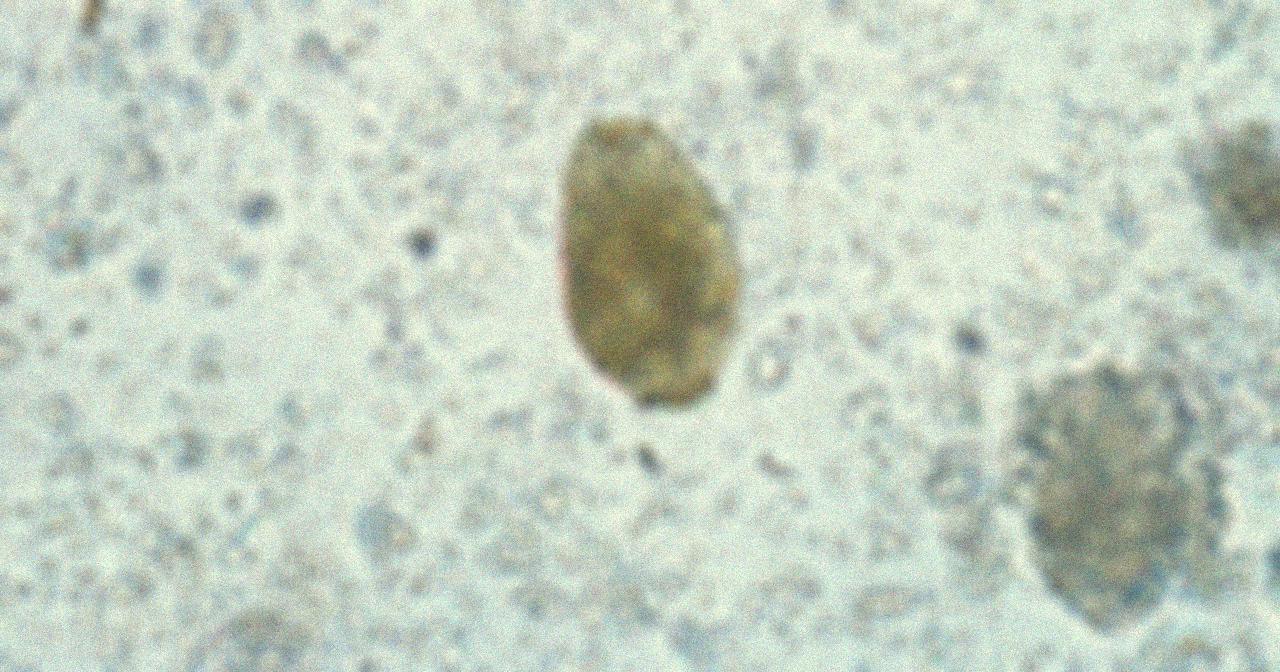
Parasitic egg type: Paragonimus spp